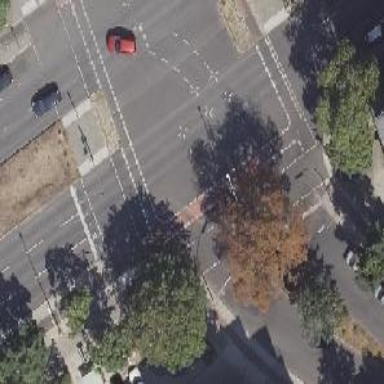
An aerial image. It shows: Crossing with traffic signals.